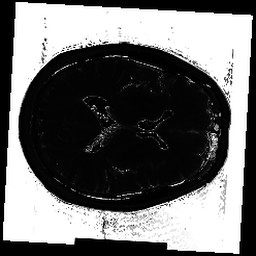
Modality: T2map
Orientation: axial
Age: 41
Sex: male
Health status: ill